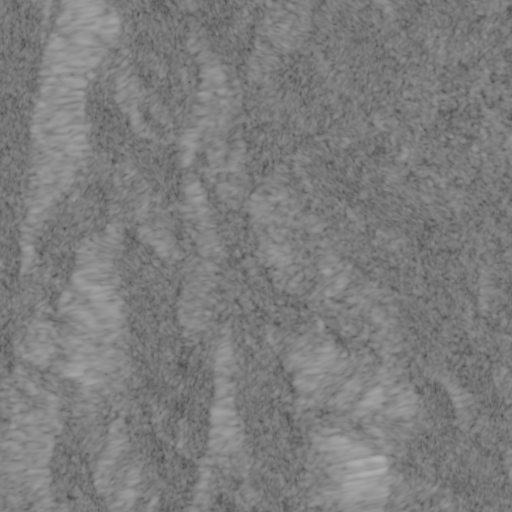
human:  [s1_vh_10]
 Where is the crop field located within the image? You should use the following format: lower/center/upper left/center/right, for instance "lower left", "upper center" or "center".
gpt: The crop field is located in the upper right of the image.
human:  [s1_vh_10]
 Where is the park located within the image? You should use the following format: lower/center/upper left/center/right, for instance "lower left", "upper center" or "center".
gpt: The park is located in the center right of the image.
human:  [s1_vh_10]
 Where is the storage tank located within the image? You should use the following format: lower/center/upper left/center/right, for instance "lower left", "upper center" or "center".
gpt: The storage tank is located in the lower right of the image.
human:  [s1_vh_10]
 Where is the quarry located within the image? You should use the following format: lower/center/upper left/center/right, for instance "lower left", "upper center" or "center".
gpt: There is no quarry in the image.

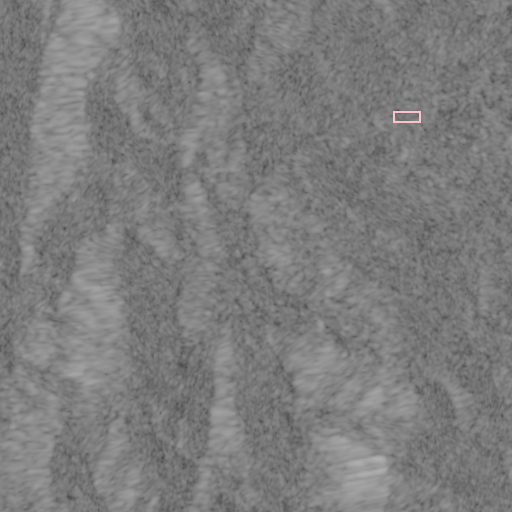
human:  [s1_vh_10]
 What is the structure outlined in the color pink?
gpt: The structure outlined in pink is a crop field.
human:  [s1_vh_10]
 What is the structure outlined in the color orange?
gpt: There is no orange outline.